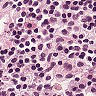
Metastatic tissue present: no